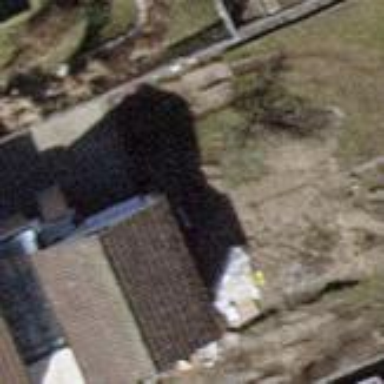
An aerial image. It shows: Shed.